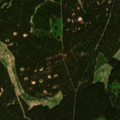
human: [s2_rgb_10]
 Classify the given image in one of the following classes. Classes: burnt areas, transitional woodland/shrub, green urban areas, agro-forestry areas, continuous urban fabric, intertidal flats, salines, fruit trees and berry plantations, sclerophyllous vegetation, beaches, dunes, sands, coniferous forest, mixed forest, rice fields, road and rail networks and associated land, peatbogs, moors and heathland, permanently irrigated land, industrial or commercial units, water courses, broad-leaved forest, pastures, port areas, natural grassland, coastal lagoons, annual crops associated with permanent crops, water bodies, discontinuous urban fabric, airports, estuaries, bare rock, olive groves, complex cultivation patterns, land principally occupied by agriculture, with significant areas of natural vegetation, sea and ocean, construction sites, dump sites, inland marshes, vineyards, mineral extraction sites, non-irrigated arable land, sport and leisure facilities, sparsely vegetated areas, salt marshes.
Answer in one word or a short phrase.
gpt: land principally occupied by agriculture, with significant areas of natural vegetation, coniferous forest, mixed forest, moors and heathland